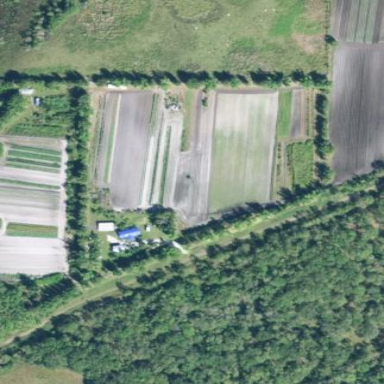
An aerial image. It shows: Plant nursery cultivating trees.